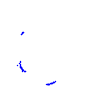
Particle: kaon